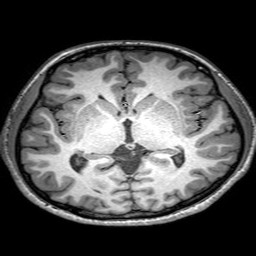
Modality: T1w
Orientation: coronal
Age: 18
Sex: female
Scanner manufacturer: philips
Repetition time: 0.008969 s
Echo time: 0.0046 s